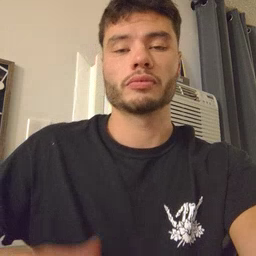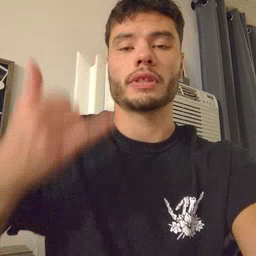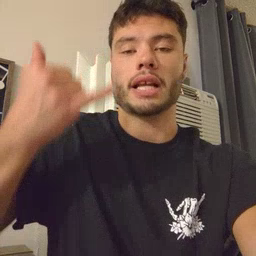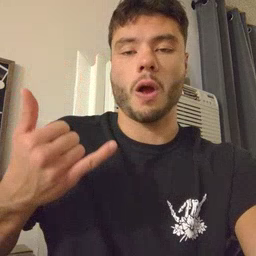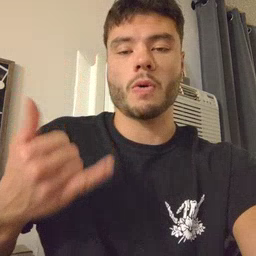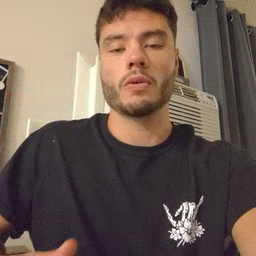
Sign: now